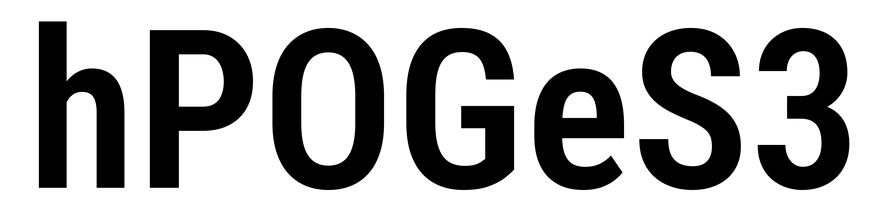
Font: Roboto_Condensed_SemiBold